Question: I am trying to create drop down menus Like this

I am reached <URL> at that page but now when i try to add
'''
<ul id="secondarynav">
<li><a href="#">Pictures</a></li>
<li><a href="#">Video</a></li>
</ul>
'''
the layout gets messy like <URL>.I have tried alot but no use may be i am not using box-sizing right on header.
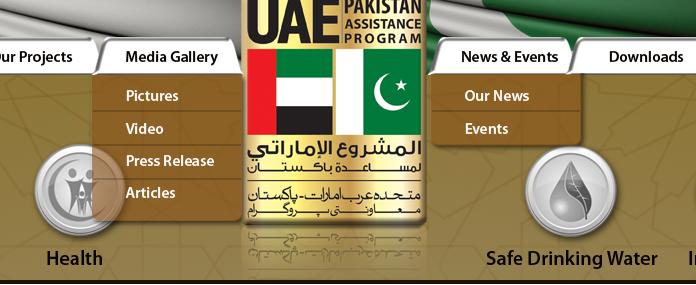
Answer: Write is '#nav' . Like this:
'''
#nav li {
display: inline-block;
list-style: none outside none;
vertical-align: top;
}
'''